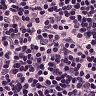
Metastatic tissue present: no